Interaction volume radius: 10 \u00c5
Interaction volume height: 10 \u00c5
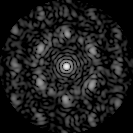
Disorder parameter: 0.6496